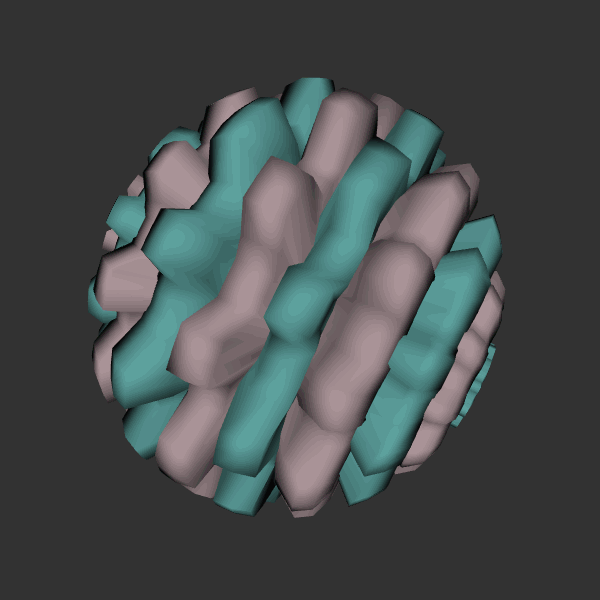
Background: dark